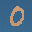
Label: 0